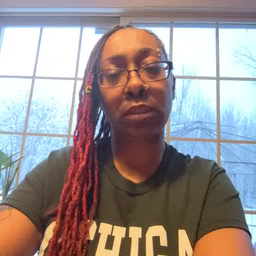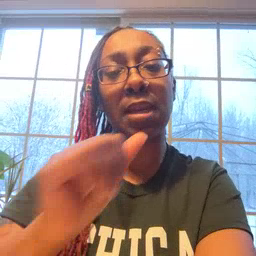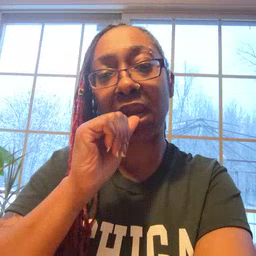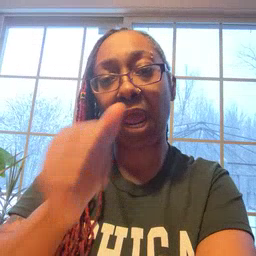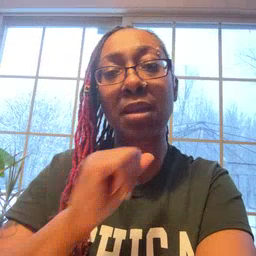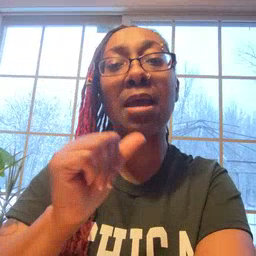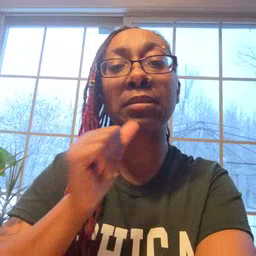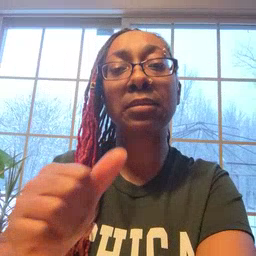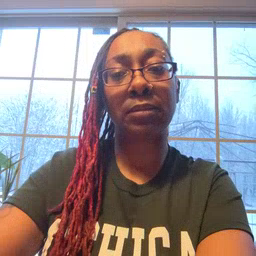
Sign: not